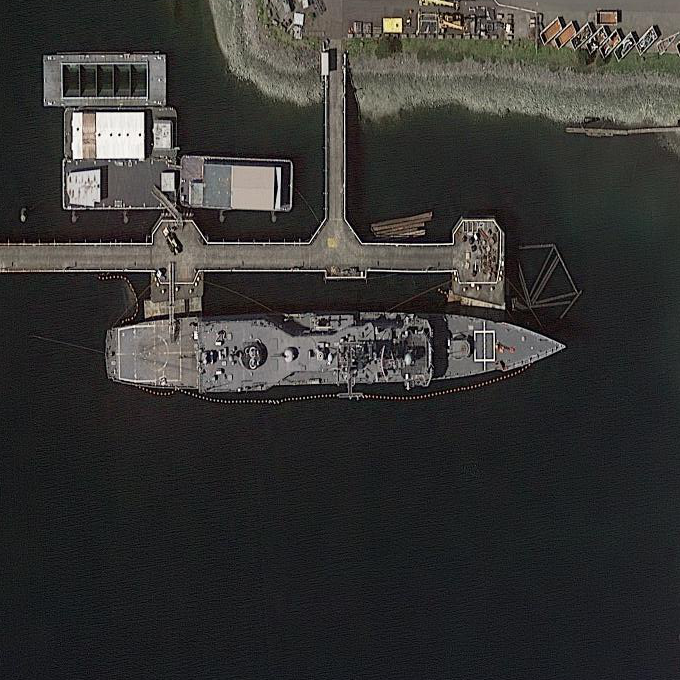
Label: cruiser